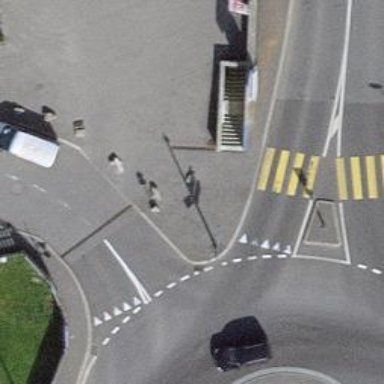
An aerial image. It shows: Road with steps.